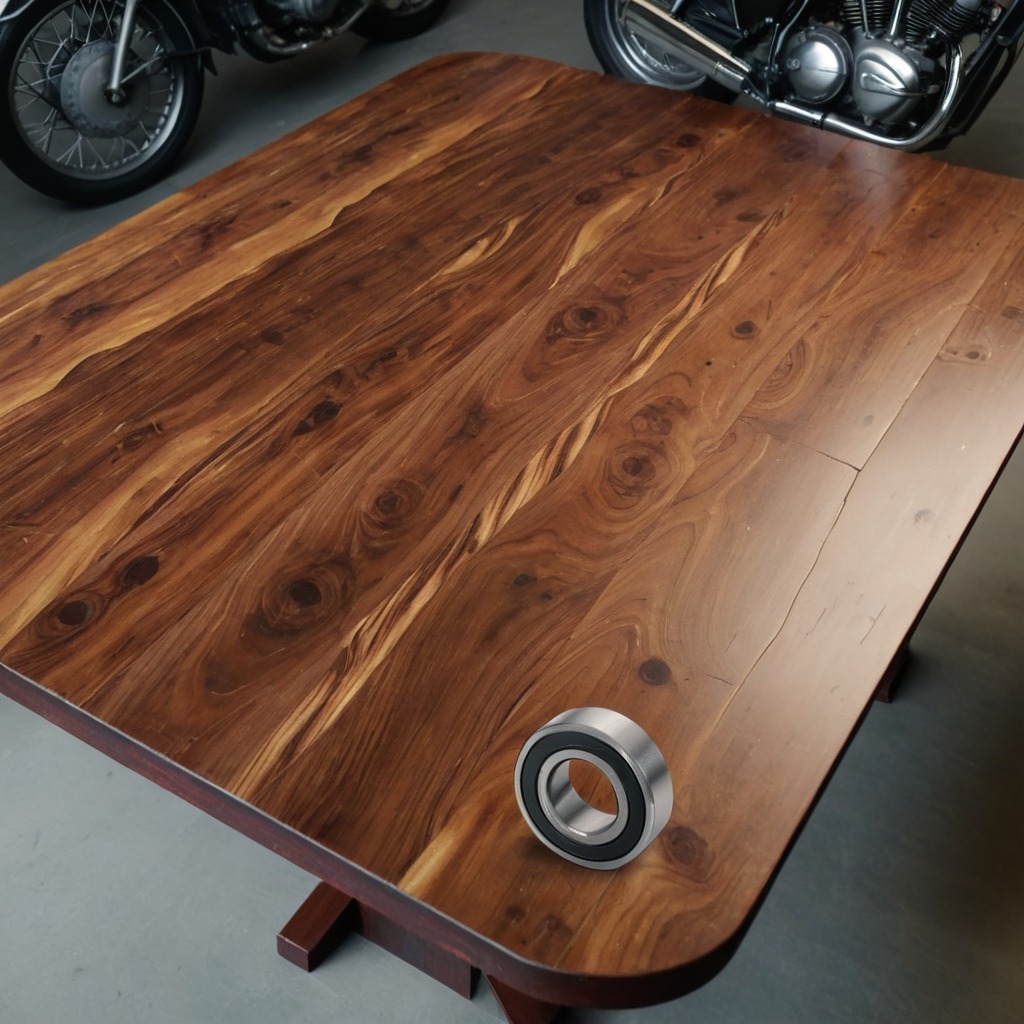
A metal ball bearing is lying on the oil-spilled wooden table in a vintage motorcycle garage.